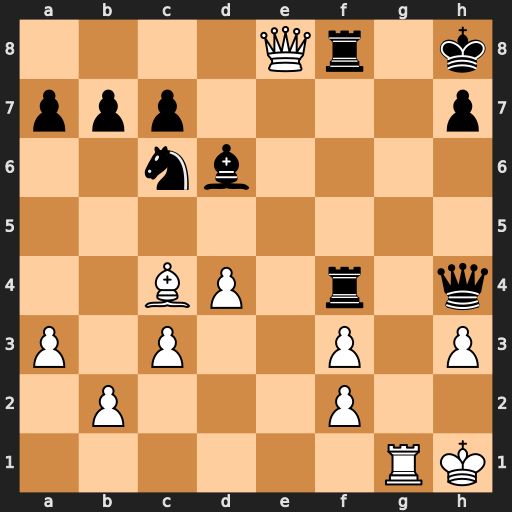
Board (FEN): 4Qr1k/ppp4p/2nb4/8/2BP1r1q/P1P2P1P/1P3P2/6RK
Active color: w
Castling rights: -
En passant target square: -
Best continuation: Rg8+ Rxg8 Qxg8#